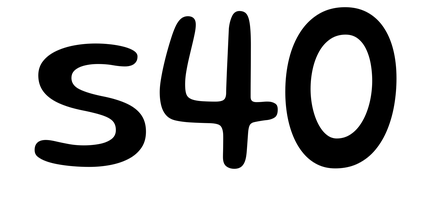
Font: Gluten_Regular